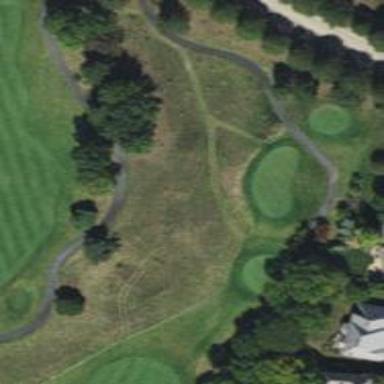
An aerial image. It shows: Path used for both walking and golf.